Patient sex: M
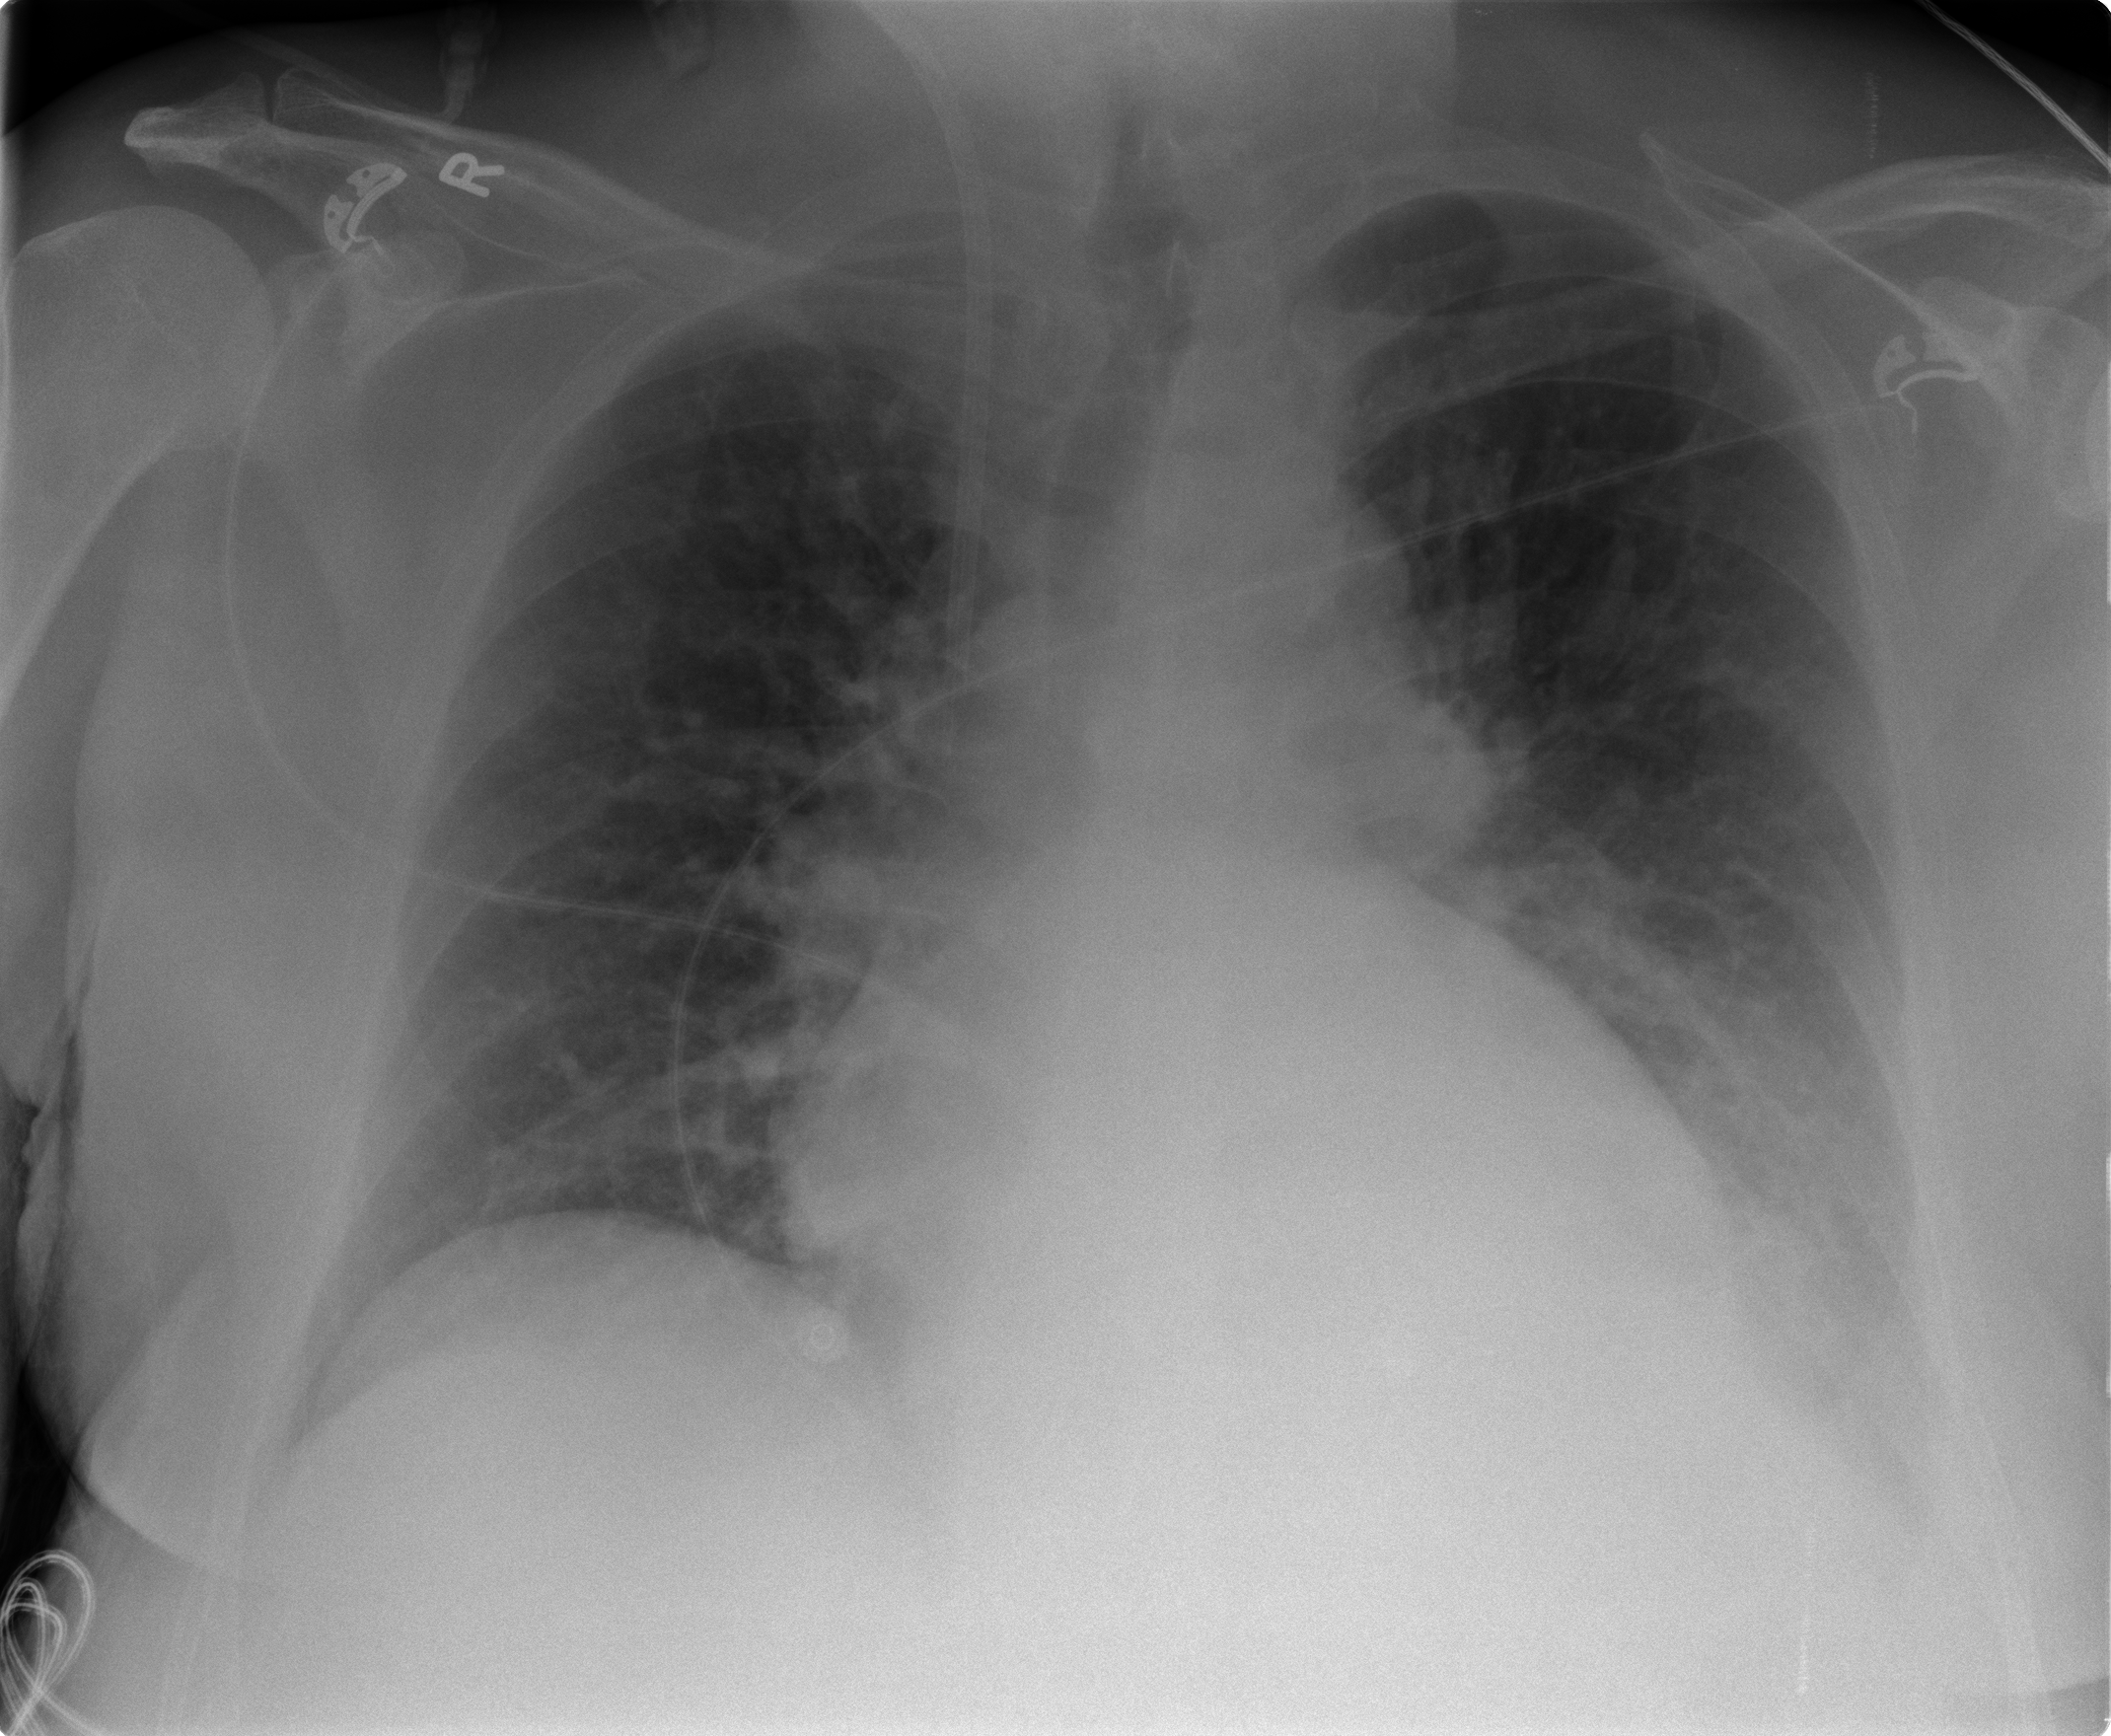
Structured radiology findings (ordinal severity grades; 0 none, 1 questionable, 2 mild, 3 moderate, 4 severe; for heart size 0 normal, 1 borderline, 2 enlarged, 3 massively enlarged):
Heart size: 1
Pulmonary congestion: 0
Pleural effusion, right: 0
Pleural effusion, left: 2
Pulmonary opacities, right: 0
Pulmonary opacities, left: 0
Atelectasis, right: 0
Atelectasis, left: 0